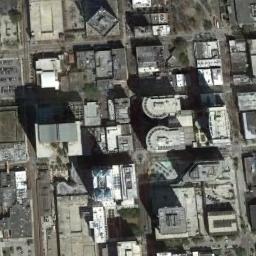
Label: commercial_area